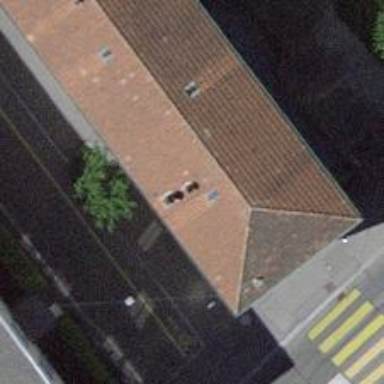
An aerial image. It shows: School.